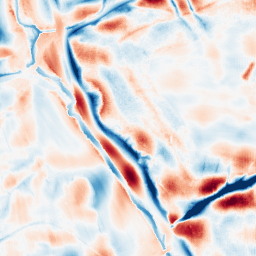
Category: wavelet
Decomposition family: wavelet_biorthogonal
Decomposition parameters: wavelet: bior3.5
level: 5
Upsampling method: fft_zeropad
Upsampling parameters: scale: 4
Upsampling scale: 4